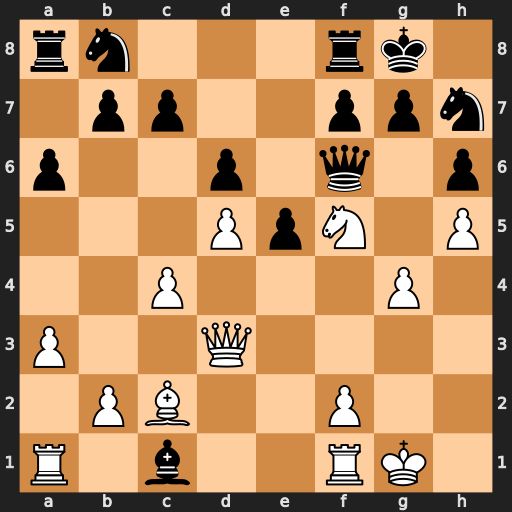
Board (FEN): rn3rk1/1pp2ppn/p2p1q1p/3PpN1P/2P3P1/P2Q4/1PB2P2/R1b2RK1
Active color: w
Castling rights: -
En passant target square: -
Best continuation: Ne7+ Qxe7 Qxh7#